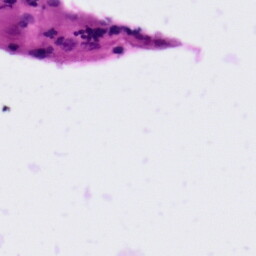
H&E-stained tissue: Tonsil